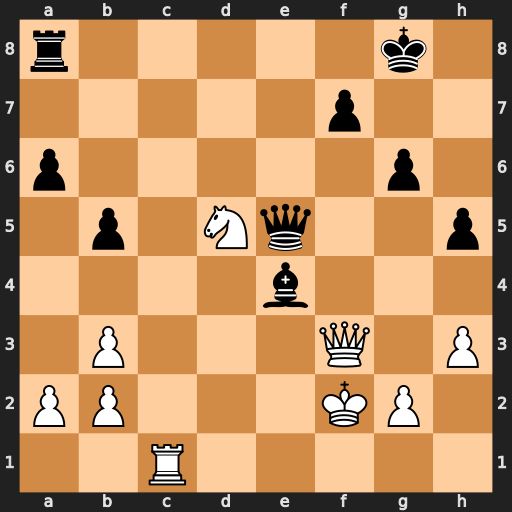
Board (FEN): r5k1/5p2/p5p1/1p1Nq2p/4b3/1P3Q1P/PP3KP1/2R5
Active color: w
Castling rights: -
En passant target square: -
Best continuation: Qxe4 Qxe4 Nf6+ Kf8 Nxe4